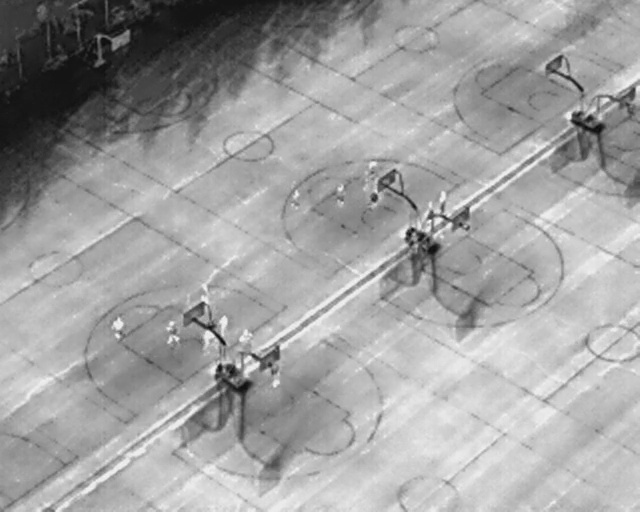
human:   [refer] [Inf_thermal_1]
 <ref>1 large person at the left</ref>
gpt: <box>[[25, 63, 29, 66, 2]]</box>

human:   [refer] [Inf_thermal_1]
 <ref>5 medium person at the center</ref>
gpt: <box>[[33, 62, 36, 64, 2], [51, 36, 55, 38, 2], [30, 64, 34, 67, 2], [44, 37, 47, 39, 2], [36, 64, 39, 67, 2]]</box>

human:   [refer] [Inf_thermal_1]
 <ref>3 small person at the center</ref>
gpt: <box>[[56, 31, 59, 33, 2], [57, 37, 59, 39, 2], [67, 38, 70, 39, 2]]</box>